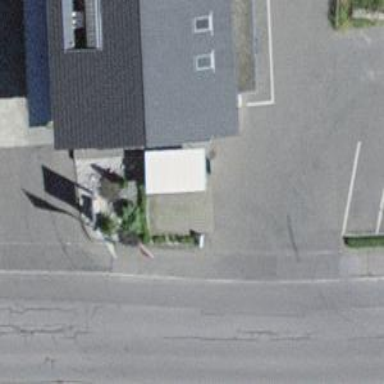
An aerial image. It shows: Convenience shop.